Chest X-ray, PA view. Patient: 59 years old, sex F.
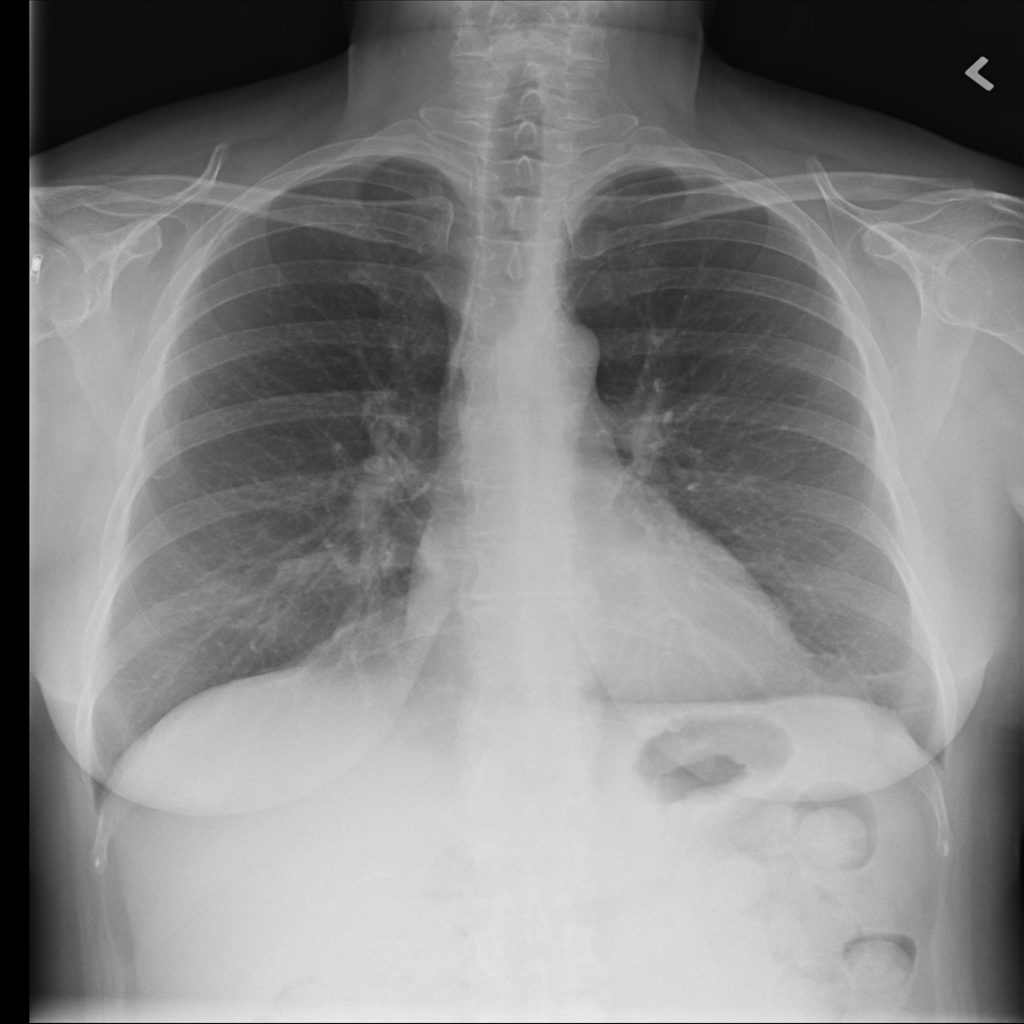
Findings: No Finding